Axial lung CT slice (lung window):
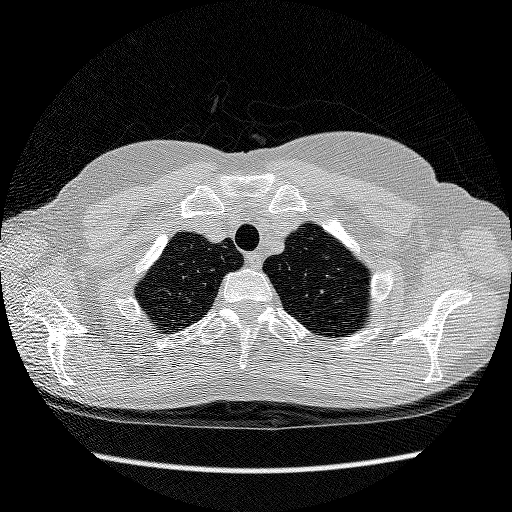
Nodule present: no